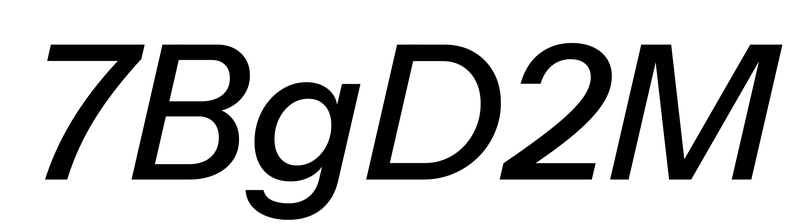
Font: InstrumentSans-Italic_Medium_Italic